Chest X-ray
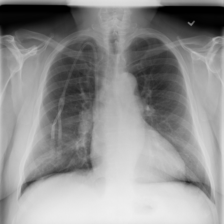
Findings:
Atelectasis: negative
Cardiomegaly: negative
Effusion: negative
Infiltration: negative
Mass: negative
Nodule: negative
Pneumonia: negative
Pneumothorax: negative
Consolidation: negative
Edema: negative
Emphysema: negative
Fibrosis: negative
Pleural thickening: negative
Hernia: negative